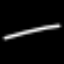
Label: line